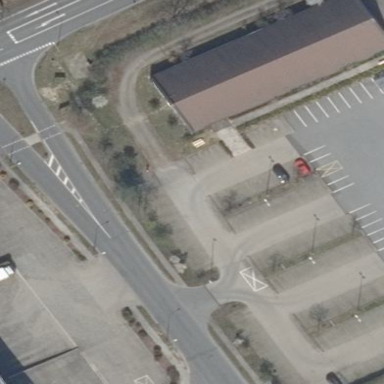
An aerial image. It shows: Parking area with surface.